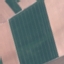
Label: AnnualCrop